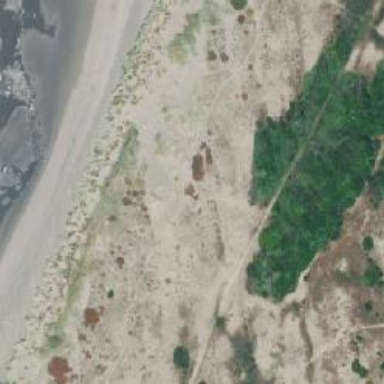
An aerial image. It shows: Scenic beach with natural beauty.